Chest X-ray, AP view. Patient: 48 years old, sex M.
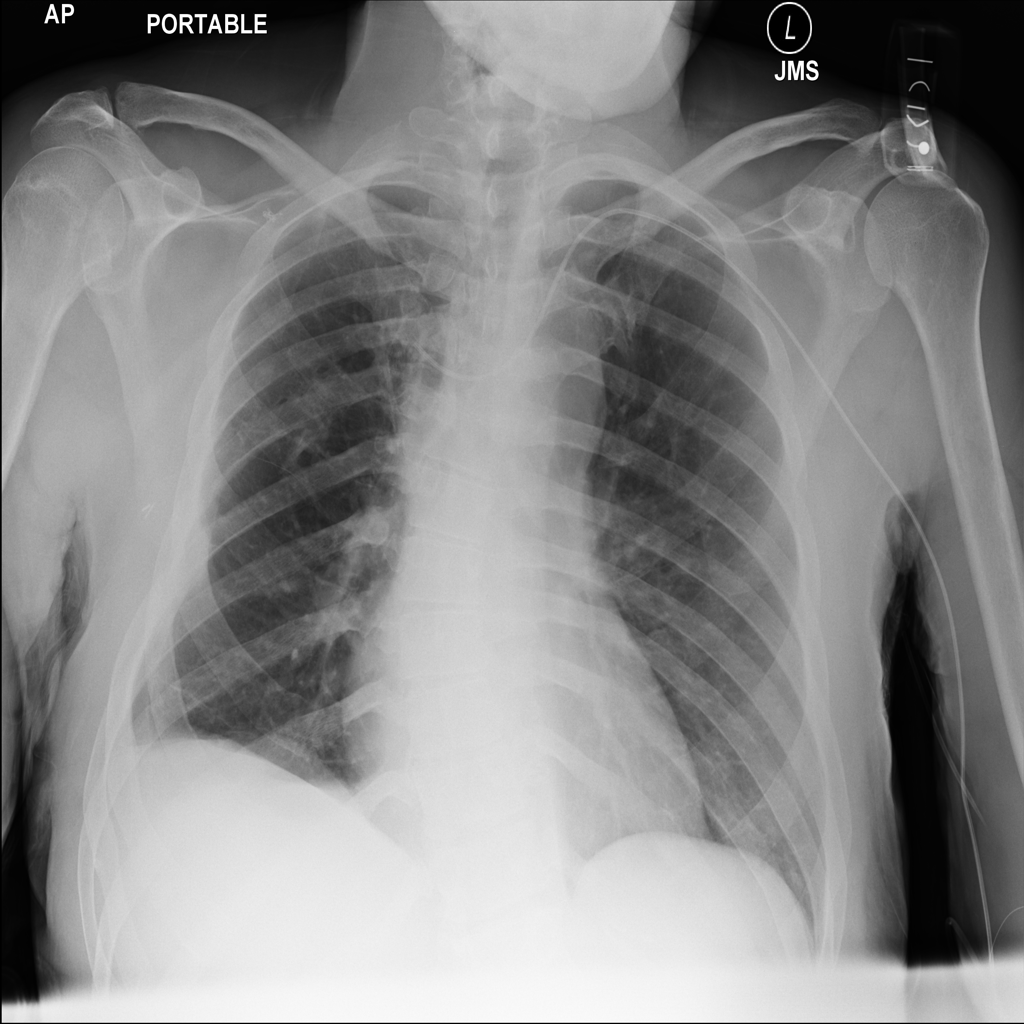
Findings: No Finding